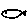
Label: fish